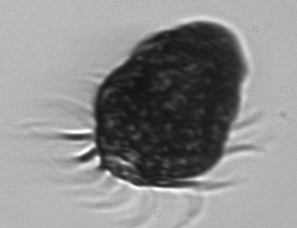
Label: Laboea_strobila